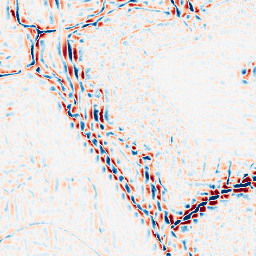
Category: wavelet
Decomposition family: wavelet_dwt
Decomposition parameters: wavelet: sym4
level: 3
Upsampling method: regularized
Upsampling parameters: scale: 4
lambda_reg: 0.001
Upsampling scale: 4